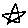
Label: star